Question: I'm creating a calendar app and just finished the appointment view and edit. Basicly it's a 'QVBoxLayout' with the viewlayout and editlayout in it and I hide and show either the view or edit using signals.
That works just fine, there is 1 issue: in the viewlayout I have a QSpacerItem for some extra spacing and in order to remove the space when viewing the edit-part I change its size.
Like so
'''
if( show_view_hide_edit )
spacer->changeSize(1, 60, QSizePolicy::Expanding, QSizePolicy::Fixed );
else
spacer->changeSize(0, 0, QSizePolicy::Fixed, QSizePolicy::Fixed );
'''
This code works when the widget shows, and when I swap it to "edit". When I switch it back to view and then go back to edit the spacing is at the top of my screen. It shouldnt really be there. Image shows what happens. (<URL>

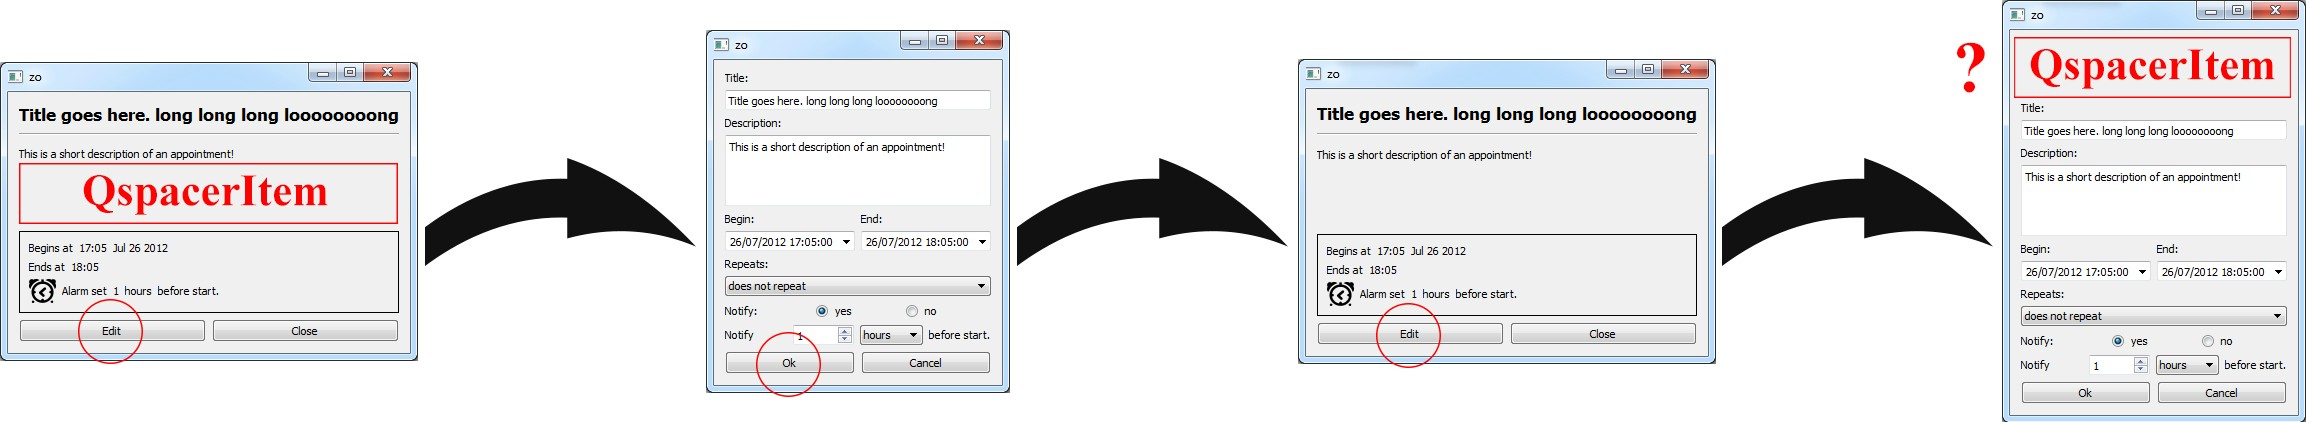
Answer: Without the construction code of your widget it is a little hard to guess, what is going on. Have you tried to insert / remove the SpacerItems with QBoxLayout::insertSpacing ( int index, int size ) and QLayout::removeItem ( QLayoutItem * item )?
And did you call QLayout::invalidate () after changing the size?